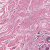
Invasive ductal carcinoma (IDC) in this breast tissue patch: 0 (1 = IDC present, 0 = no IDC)